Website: macys
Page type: billing-address
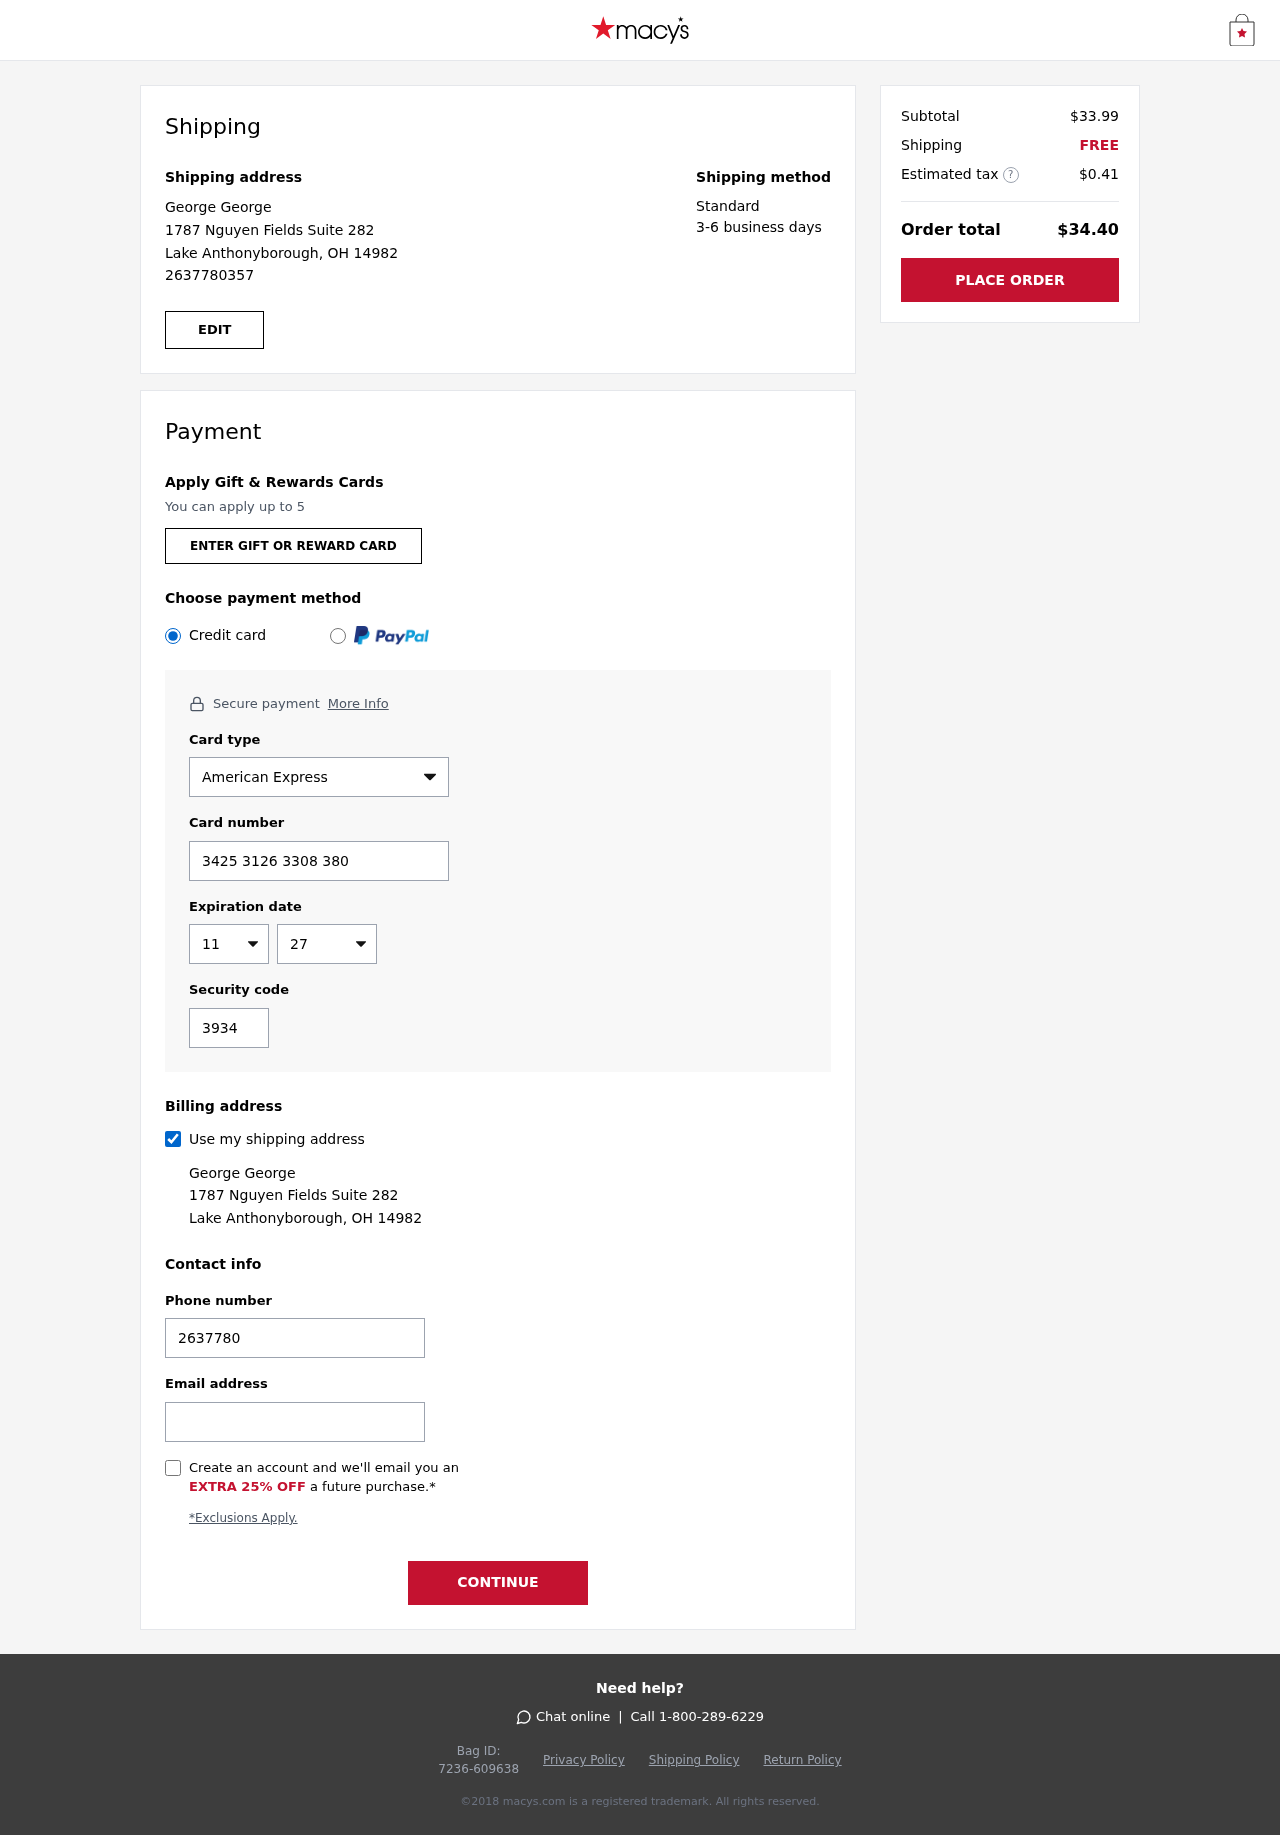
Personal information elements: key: PII_CARD_CVV
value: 3934
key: PII_CARD_EXPIRY_MONTH
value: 11
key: PII_CARD_EXPIRY_YEAR
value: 27
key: PII_CARD_NUMBER
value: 3425 3126 3308 380
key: PII_CARD_TYPE
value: American Express
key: PII_EMAIL
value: george.george@yahoo.com
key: PII_FULLNAME
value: George George
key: PII_PHONE
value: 2637780357
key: PII_STREET
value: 1787 Nguyen Fields Suite 282
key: PII_CITY_STATE_ZIP
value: Lake Anthonyborough, OH 14982
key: PII_FIRSTNAME
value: George
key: PII_LASTNAME
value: George
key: PII_FULLNAME2
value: George George
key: PII_FULLNAME3
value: George George
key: PII_FIRSTNAME2
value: George
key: PII_FIRSTNAME3
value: George
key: PII_LASTNAME2
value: George
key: PII_LASTNAME3
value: George
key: PII_FIRSTNAME_DERIVED
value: George
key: PII_LASTNAME_DERIVED
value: George
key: PII_FULLNAME_DERIVED
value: George George
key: PII_NAME_FULL_DERIVED
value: George George
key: PII_PHONE2
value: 2637780357
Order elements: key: ORDER_SUBTOTAL
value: $33.99
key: ORDER_SHIPPING_COST
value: FREE
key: ORDER_TAX
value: $0.41
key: ORDER_TOTAL
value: $34.40